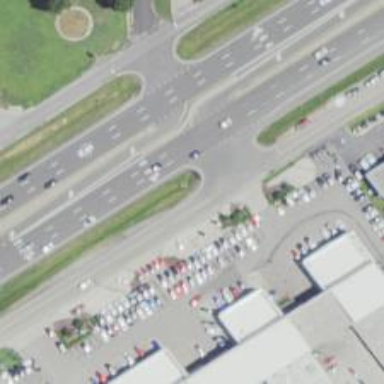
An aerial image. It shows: Trunk link highway.